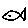
Label: fish